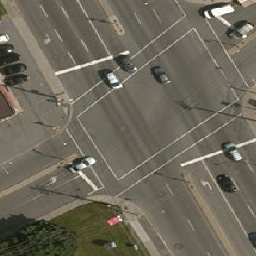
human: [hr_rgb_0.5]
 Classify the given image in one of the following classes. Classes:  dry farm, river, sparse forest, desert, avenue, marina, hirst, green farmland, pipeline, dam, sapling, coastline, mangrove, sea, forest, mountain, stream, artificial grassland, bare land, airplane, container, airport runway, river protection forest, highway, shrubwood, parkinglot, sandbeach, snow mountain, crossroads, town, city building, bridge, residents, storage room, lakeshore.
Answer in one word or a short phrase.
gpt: crossroads